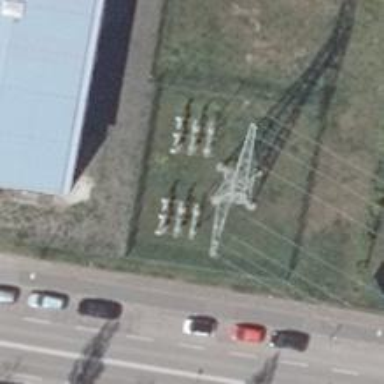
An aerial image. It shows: Three power cables.